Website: macys
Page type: gifting
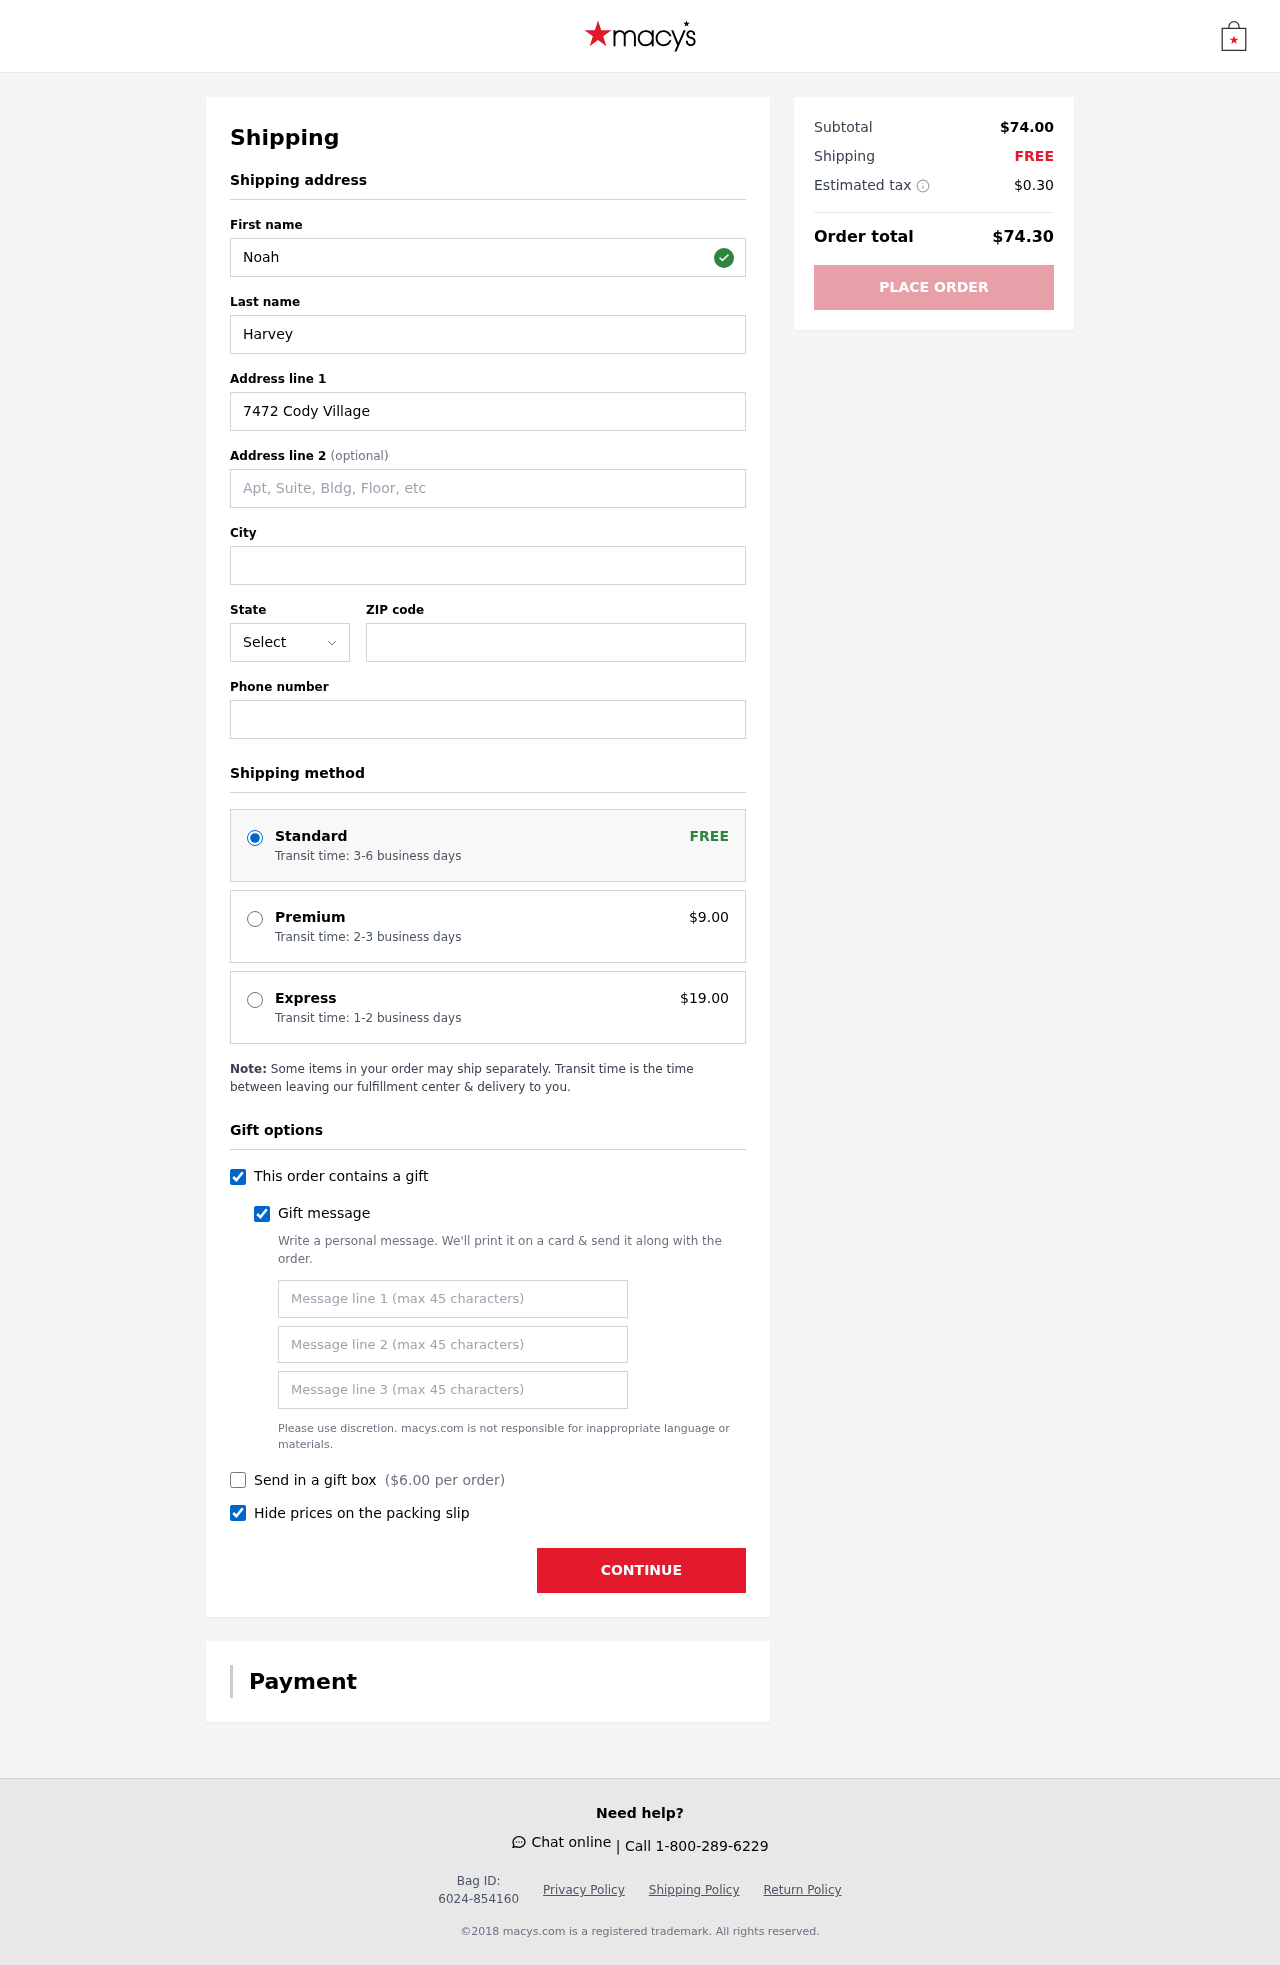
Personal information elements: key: PII_STATE_ABBR
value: IL
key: PII_FIRSTNAME
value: Noah
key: PII_LASTNAME
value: Harvey
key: PII_STREET
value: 7472 Cody Village Suite 363
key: PII_CITY
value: Tuckerfort
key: PII_POSTCODE
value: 14685
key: PII_PHONE
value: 3358743518
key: PII_GIFT_MESSAGE
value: Hey Frank, I remember you mentioning how much you needed a solid pair for your runs, so I thought these might give you the boost you're looking for. Can't wait to see you hit the pavement in style! Cheers to many miles ahead!  Noah
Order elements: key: ORDER_SHIPPING_STANDARD
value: Transit time: 3-6 business days
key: ORDER_SHIPPING_PREMIUM
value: Transit time: 2-3 business days
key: ORDER_SHIPPING_PREMIUM_PRICE
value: $9.00
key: ORDER_SHIPPING_EXPRESS
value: Transit time: 1-2 business days
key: ORDER_SHIPPING_EXPRESS_PRICE
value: $19.00
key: ORDER_GIFT_BOX_PRICE
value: $6.00
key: ORDER_SUBTOTAL
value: $74.00
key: ORDER_SHIPPING_COST
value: FREE
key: ORDER_TAX
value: $0.30
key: ORDER_TOTAL
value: $74.30